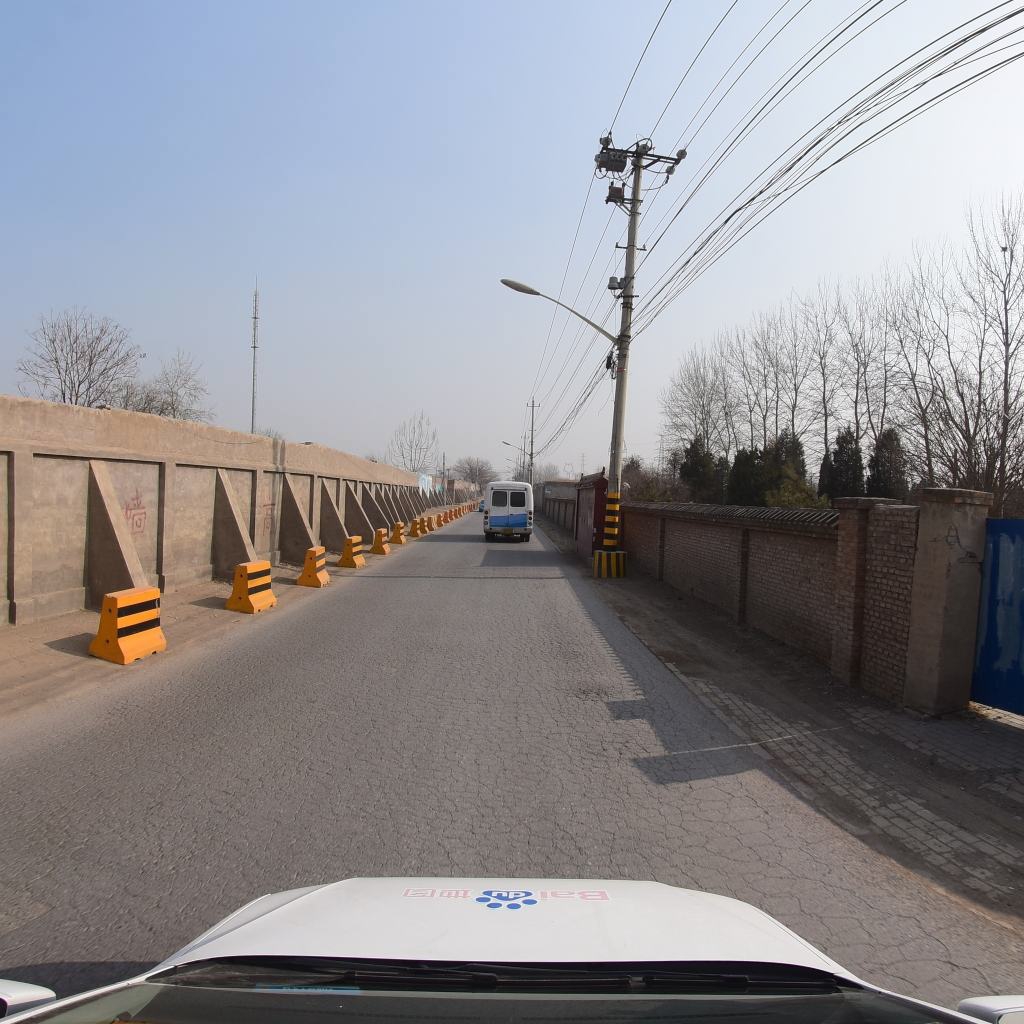
Region: Fengtai
Road damage annotations: alligator crack